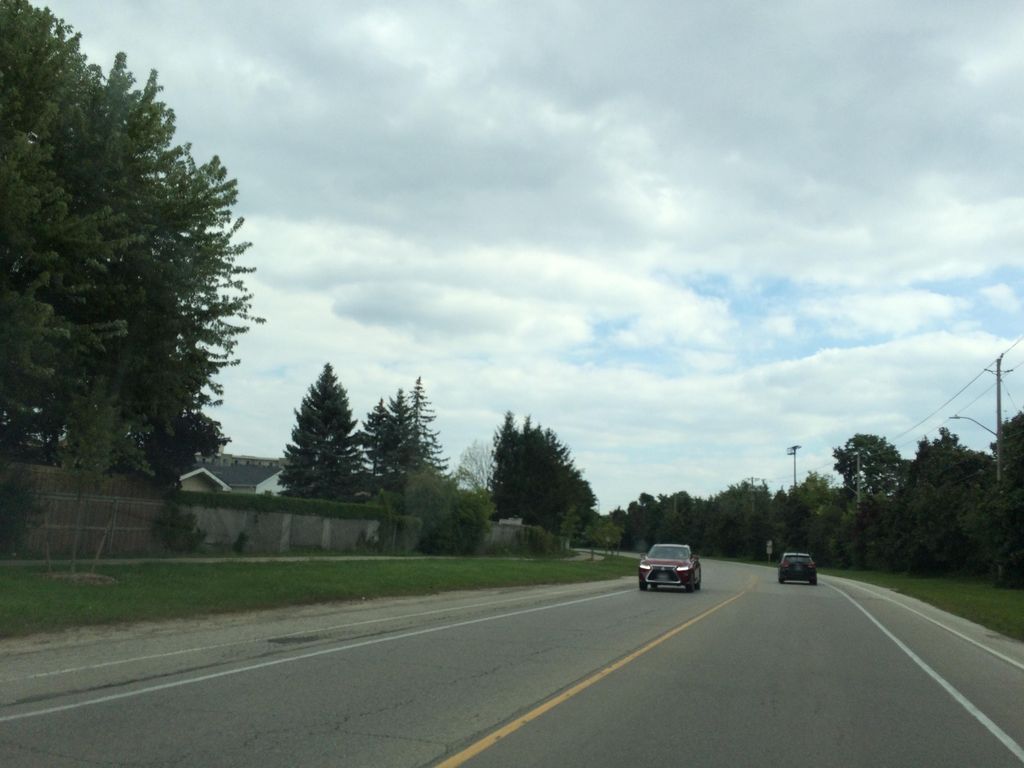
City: kitchener-waterloo